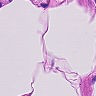
Metastatic tissue present: no